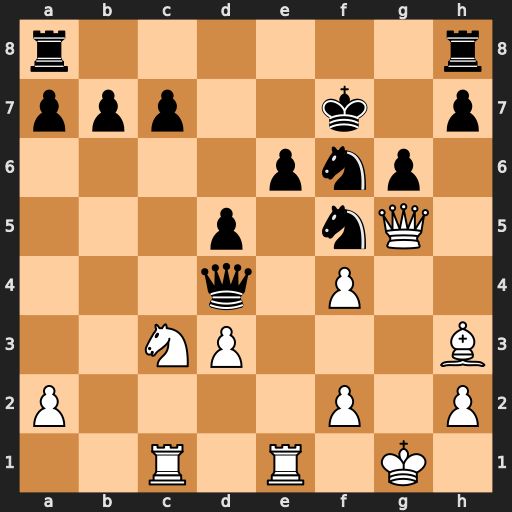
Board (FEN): r6r/ppp2k1p/4pnp1/3p1nQ1/3q1P2/2NP3B/P4P1P/2R1R1K1
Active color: w
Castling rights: -
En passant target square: -
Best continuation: Nb5 Qb6 Rxc7+ Qxc7 Nxc7